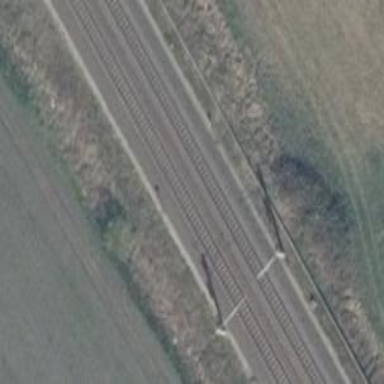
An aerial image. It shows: Railway signal.